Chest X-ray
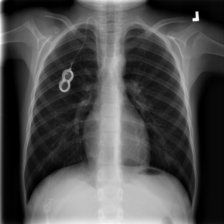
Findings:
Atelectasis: negative
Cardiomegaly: negative
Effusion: negative
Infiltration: negative
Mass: negative
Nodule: negative
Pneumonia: negative
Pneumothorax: negative
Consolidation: negative
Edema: negative
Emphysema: negative
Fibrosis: negative
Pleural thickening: negative
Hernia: negative